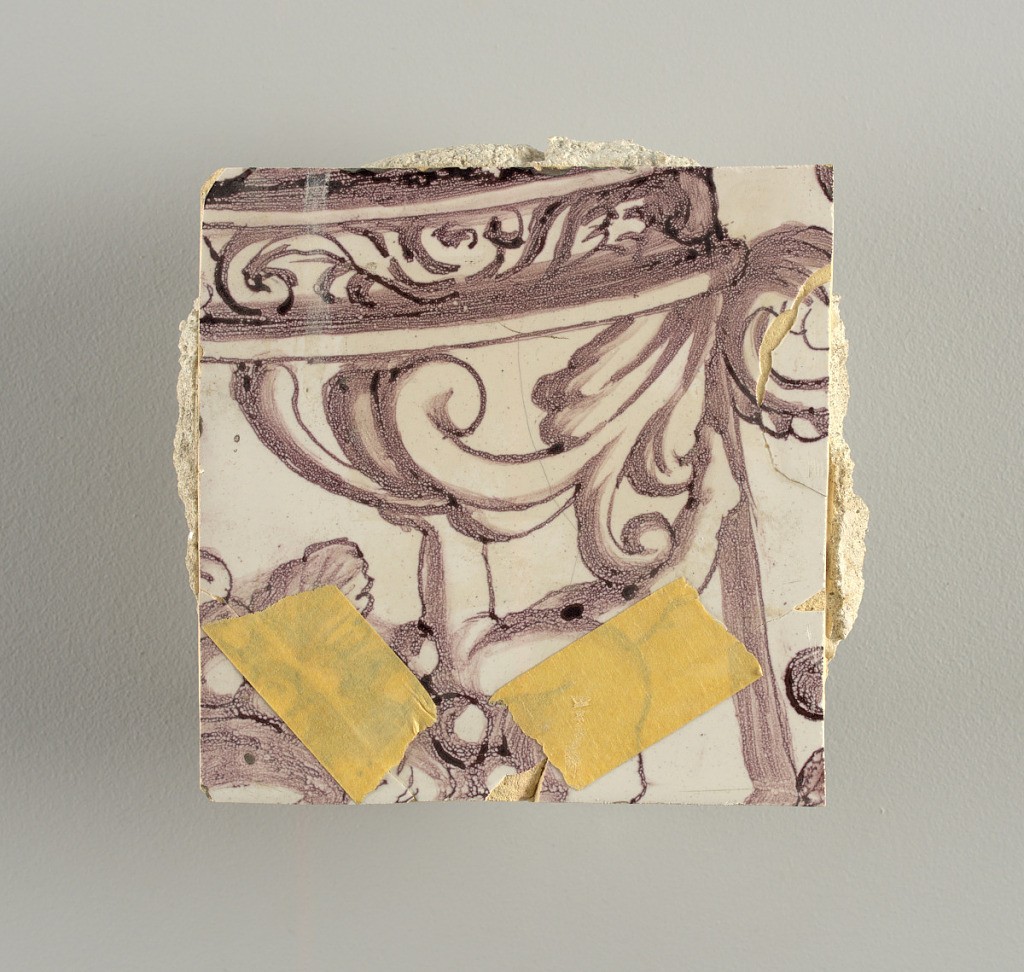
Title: Tile wall facing
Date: ca. 1725
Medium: Tin-glazed earthenware, underglaze
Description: Horizontal rectangle.  Thirty tiles wide and twenty-three tiles high with opening for fireplace eleven tiles wide and ten high.  Foliage arabesques disposed about three vertical axes from which are emphazised by urns at center and right, and at left by the figure of a standing woman carrying an infant on her arm and accompanied by two children.